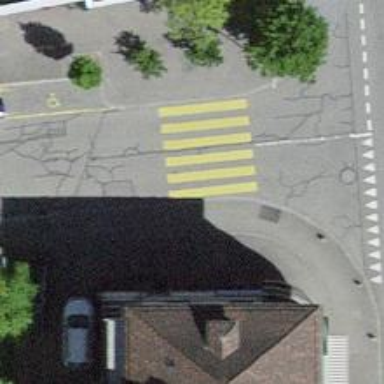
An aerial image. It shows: Uncontrolled zebra crossing on the road.